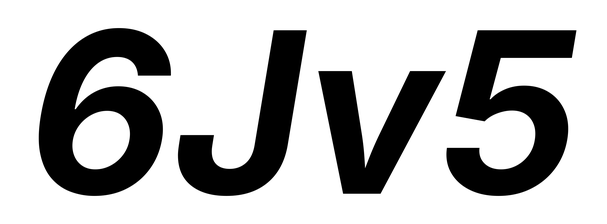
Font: Inter-Italic_Bold_Italic